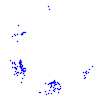
Particle: kaon